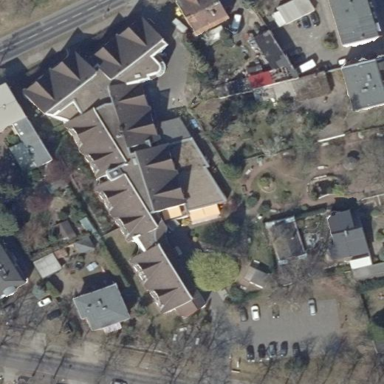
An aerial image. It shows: Nursing home.